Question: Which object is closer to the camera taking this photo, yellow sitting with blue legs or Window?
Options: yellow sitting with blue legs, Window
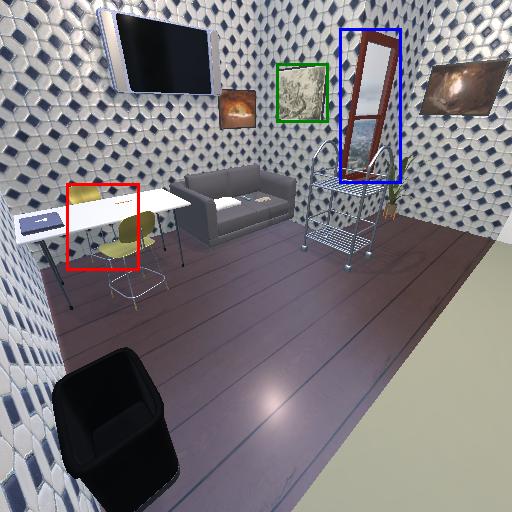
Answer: yellow sitting with blue legs